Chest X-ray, PA view. Patient: 57 years old, sex M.
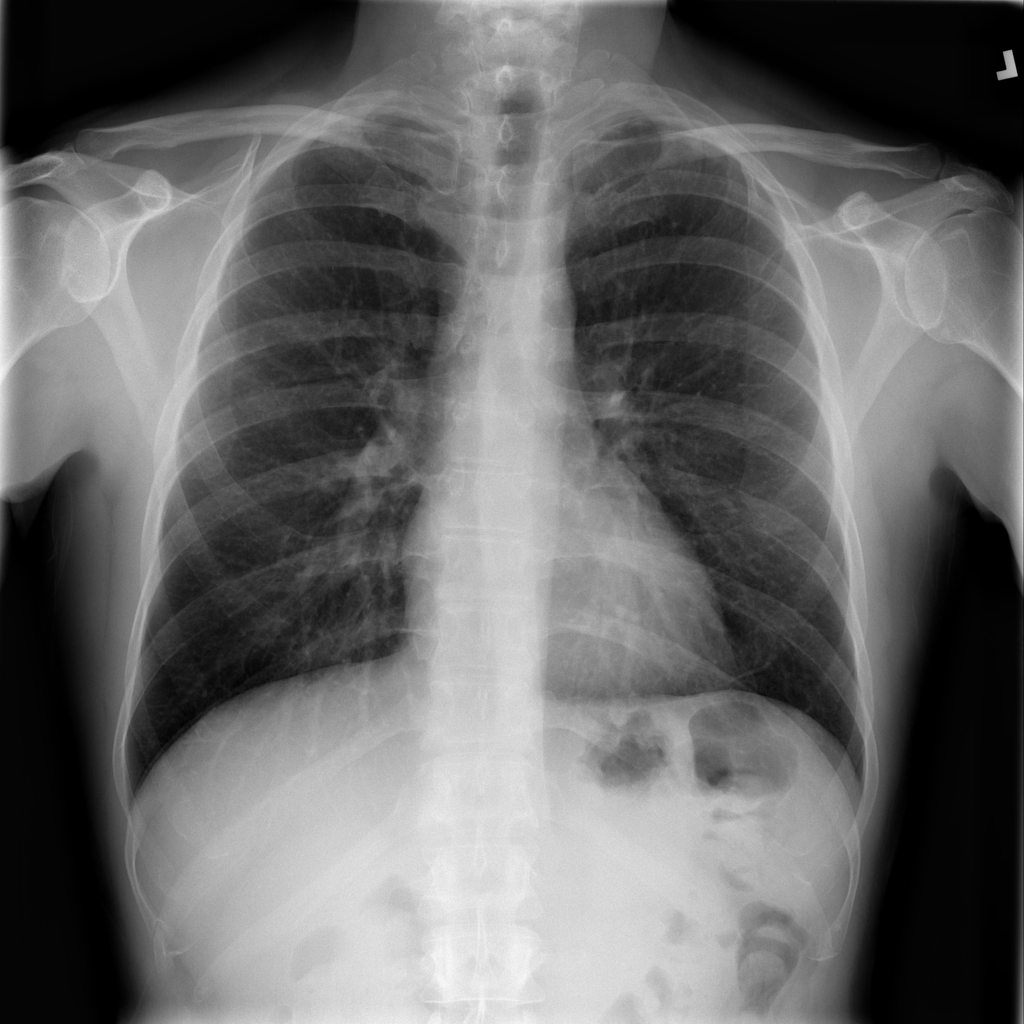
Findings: Pleural_Thickening